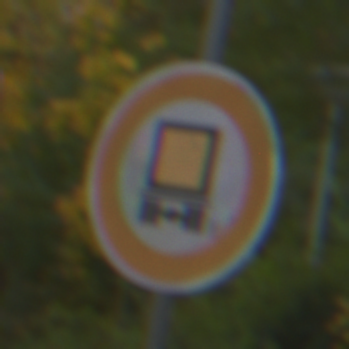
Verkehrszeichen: VerbotKennzeichnungspflichtigeKraftfahrzeugeGefaehrlicheGueter
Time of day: Midday
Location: Outdoor (Nature)
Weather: Overcast
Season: Autumn
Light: Natural